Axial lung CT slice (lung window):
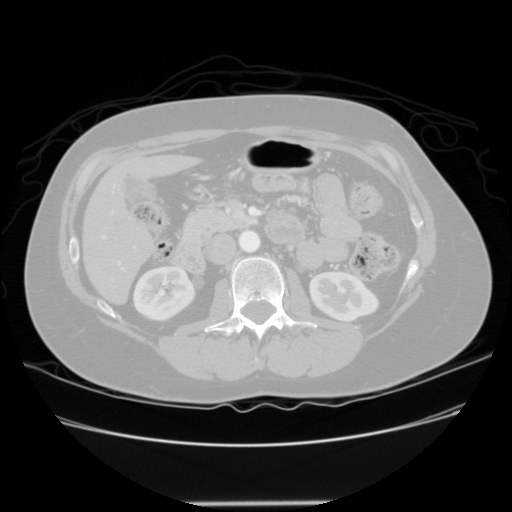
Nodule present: no